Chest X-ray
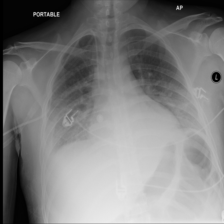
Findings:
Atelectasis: positive
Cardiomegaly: negative
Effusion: negative
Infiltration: negative
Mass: negative
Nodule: negative
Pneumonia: negative
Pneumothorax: negative
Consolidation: negative
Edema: positive
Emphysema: negative
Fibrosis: negative
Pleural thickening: negative
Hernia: negative